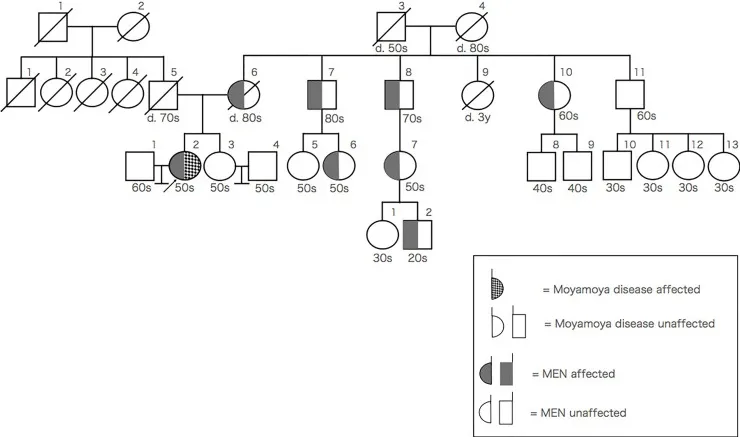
Pedigree chart of the patient's family members (arrow indicates the index patient).
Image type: pathology (immunostaining)